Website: slack
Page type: newsletter-management
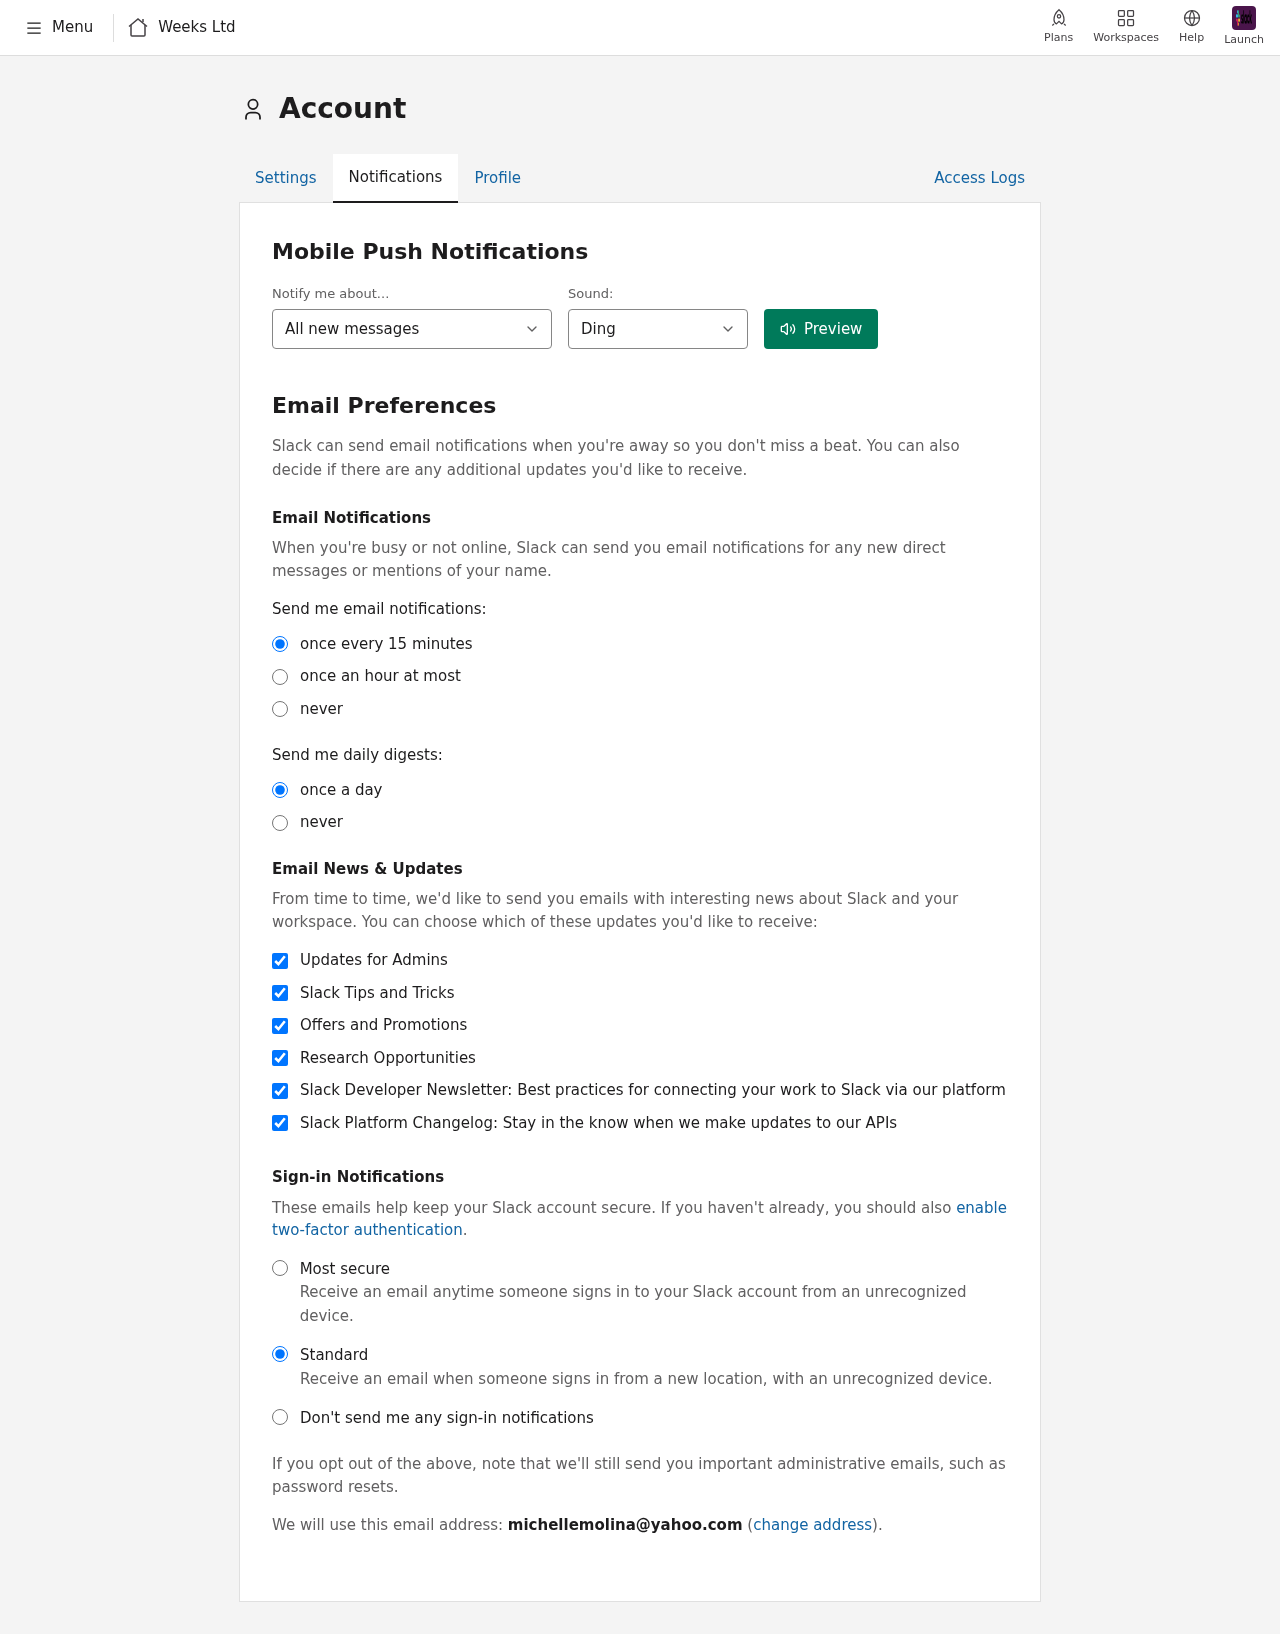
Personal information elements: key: PII_COMPANY
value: Weeks Ltd
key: PII_EMAIL
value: michellemolina@yahoo.com